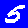
Digit: 5